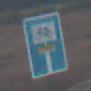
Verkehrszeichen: SackgasseRadverkehrDurchlaessig
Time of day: SunriseSunset
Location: Outdoor (Nature)
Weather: Clear
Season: NotSpecified
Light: Natural